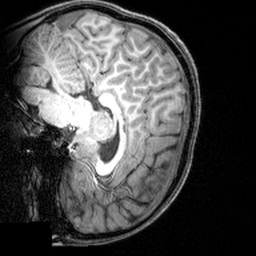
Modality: T1w
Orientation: sagittal
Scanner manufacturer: siemens
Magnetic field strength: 3 T
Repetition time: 1.9 s
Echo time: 0.00397 s